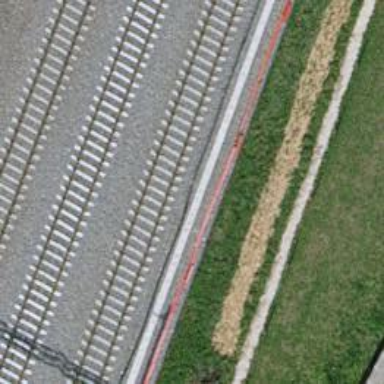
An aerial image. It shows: Single-track electrified railway with contact line.